Field crop: maize
Growth stage: 2
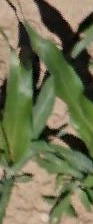
Species: maize